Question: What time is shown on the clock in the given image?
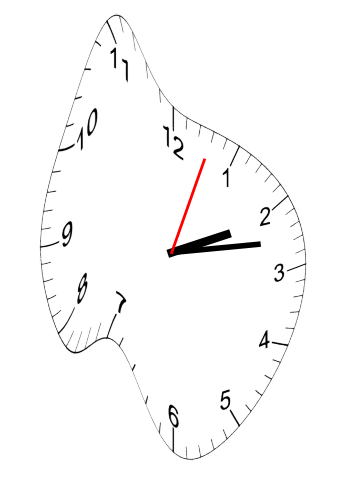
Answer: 02:13:03